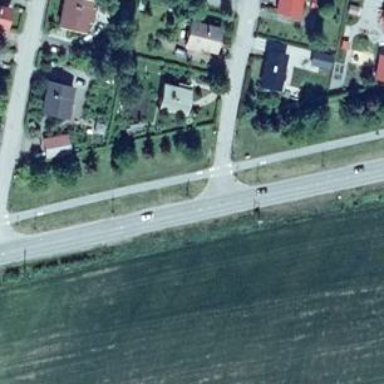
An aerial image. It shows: Road with "give way" sign.